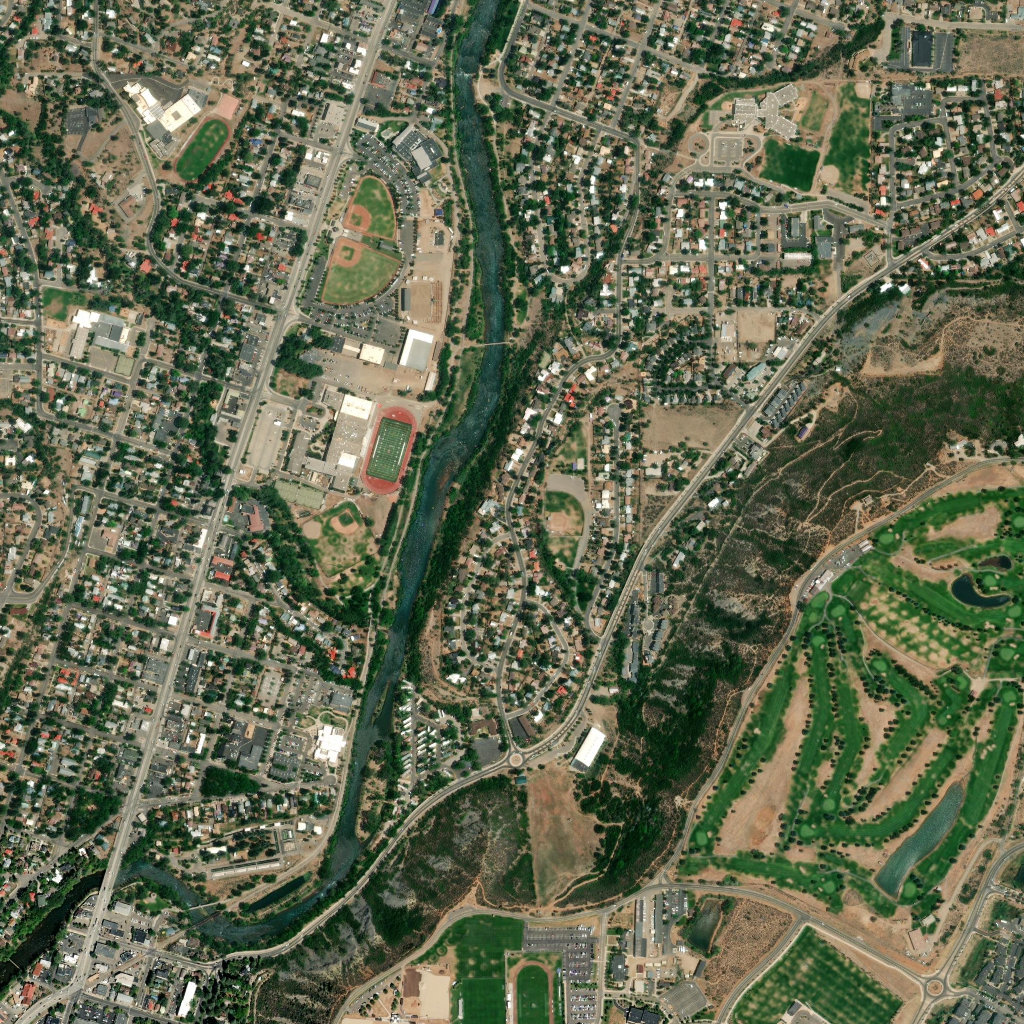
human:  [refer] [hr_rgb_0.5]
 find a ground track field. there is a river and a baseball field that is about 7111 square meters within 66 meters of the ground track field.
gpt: <box>[[35, 39, 40, 48, 0]]</box>

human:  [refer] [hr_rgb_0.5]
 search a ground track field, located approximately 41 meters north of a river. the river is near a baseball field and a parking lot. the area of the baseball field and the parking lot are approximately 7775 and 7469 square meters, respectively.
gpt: <box>[[35, 39, 40, 48, 0]]</box>

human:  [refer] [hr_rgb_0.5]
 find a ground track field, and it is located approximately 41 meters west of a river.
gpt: <box>[[35, 39, 40, 48, 0]]</box>

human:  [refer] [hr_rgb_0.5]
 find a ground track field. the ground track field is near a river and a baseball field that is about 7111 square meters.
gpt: <box>[[35, 39, 40, 48, 0]]</box>

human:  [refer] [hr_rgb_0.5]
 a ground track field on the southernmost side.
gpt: <box>[[34, 39, 41, 48, 0]]</box>